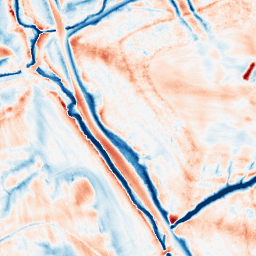
Category: edge_preserving
Decomposition family: guided
Decomposition parameters: radius: 8
eps: 0.001
Upsampling method: quartic
Upsampling parameters: scale: 2
Upsampling scale: 2